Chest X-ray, AP view. Patient: 57 years old, sex M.
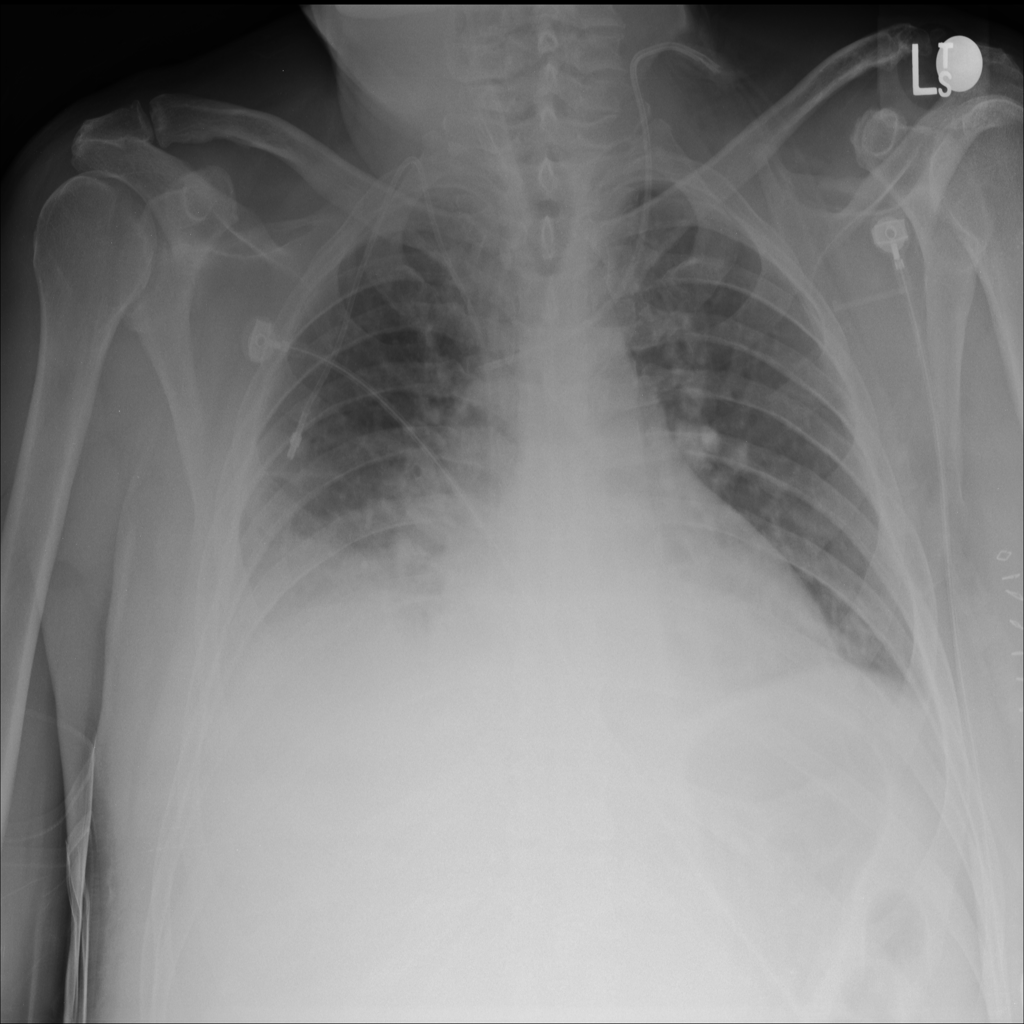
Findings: Infiltration